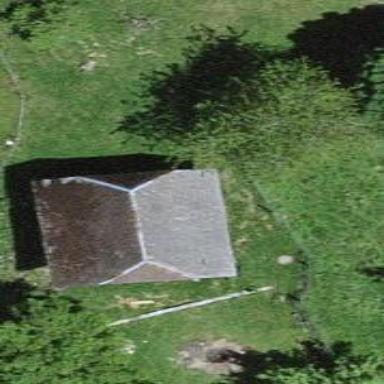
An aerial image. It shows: Rural barn.